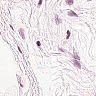
Metastatic tissue present: no